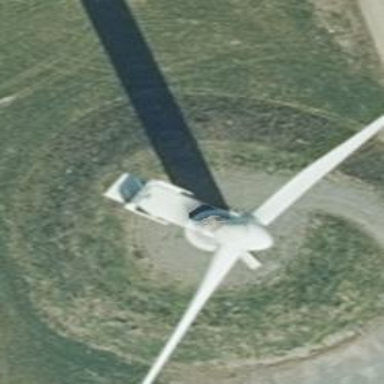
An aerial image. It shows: Wind power generator employing wind turbines.